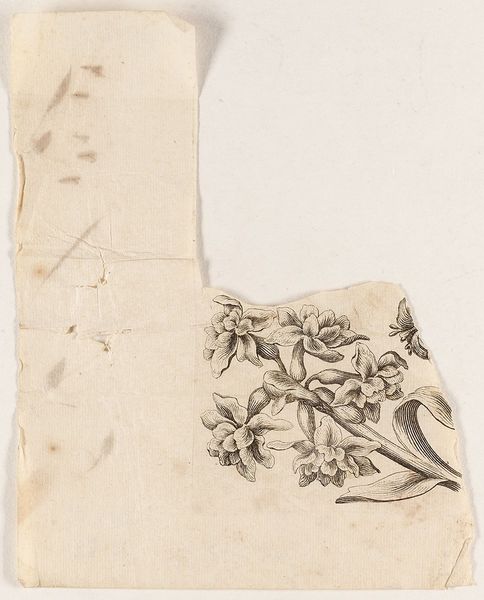
Titel: Streublumen
Künstler: Johann Christoph Schmidhammer
Standort: Hamburg
Institution: Museum für Kunst und Gewerbe Hamburg
Schlagwörter: blumen, papier, grafik, graphik, fotografie, photographie, druckgraphik, druckgrafik, stich, kupferstich, botanik, gerippt, reproduktionen, druckerzeugnisse, blüte, ornamentstich